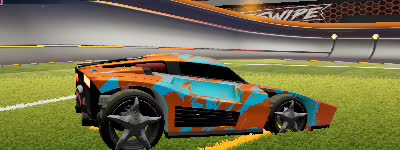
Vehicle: breakout